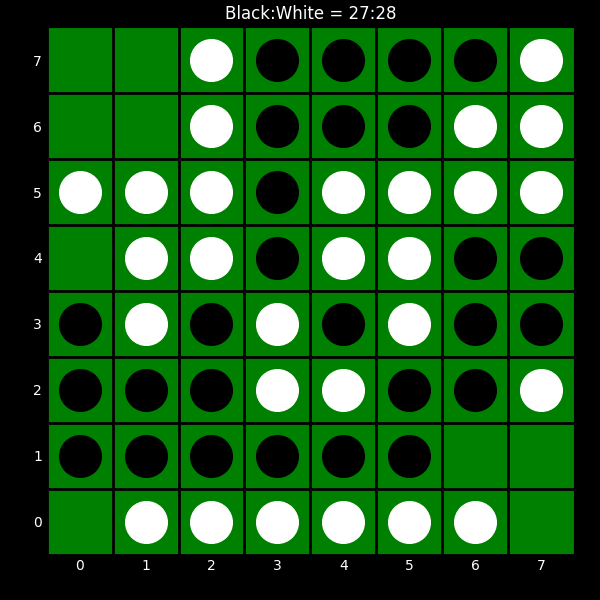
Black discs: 27
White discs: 28